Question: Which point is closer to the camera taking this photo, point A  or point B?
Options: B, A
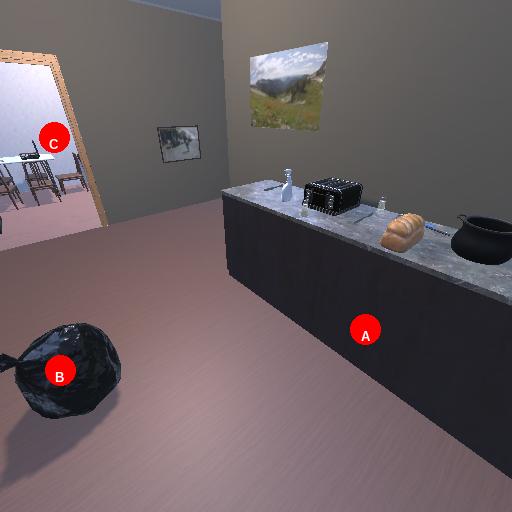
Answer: B